Question: How to get all folders and files names in virtual device plugged to pc?
In C++;
I have problem because the virtual device not have a letter like local disc;
Path started like this "Computer\SUPRA_M727G\Internal storage"

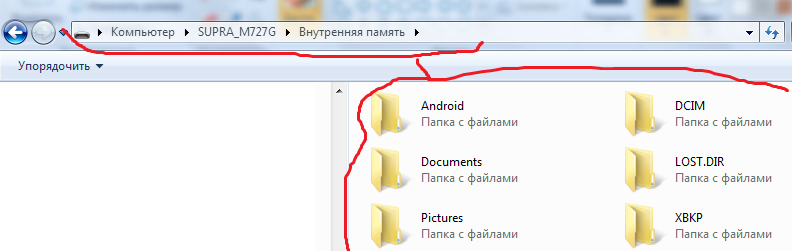
Answer: You have to use Shell interfaces, namely <URL>.
To get an 'IShellFolder' for the '"Internal storage"' folder, you can either:
1. Use SHGetDesktopFolder() to get an IShellFolder for the root of the Shell namespace, then pass the "Computer\SUPRA_M727G\Internal storage" string to its IShellFolder::ParseDisplayName() method to get an absolute ITEMIDLIST that you can pass to its IShellFolder::BindToObject() method.
2. Use SHParseDisplayName() or ILCreateFromPath() to convert the "Computer\SUPRA_M727G\Internal storage" string into an absolute ITEMIDLIST that you can pass to SHBindToObject() with its psf parameter set to NULL.
Either way, once you have an 'IShellFolder' for the storage folder, you can use its <URL>.
Refer to MSDN for more details:
<URL>
<URL>